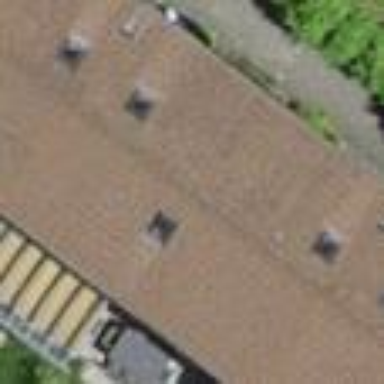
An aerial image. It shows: Terrace building.